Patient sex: F
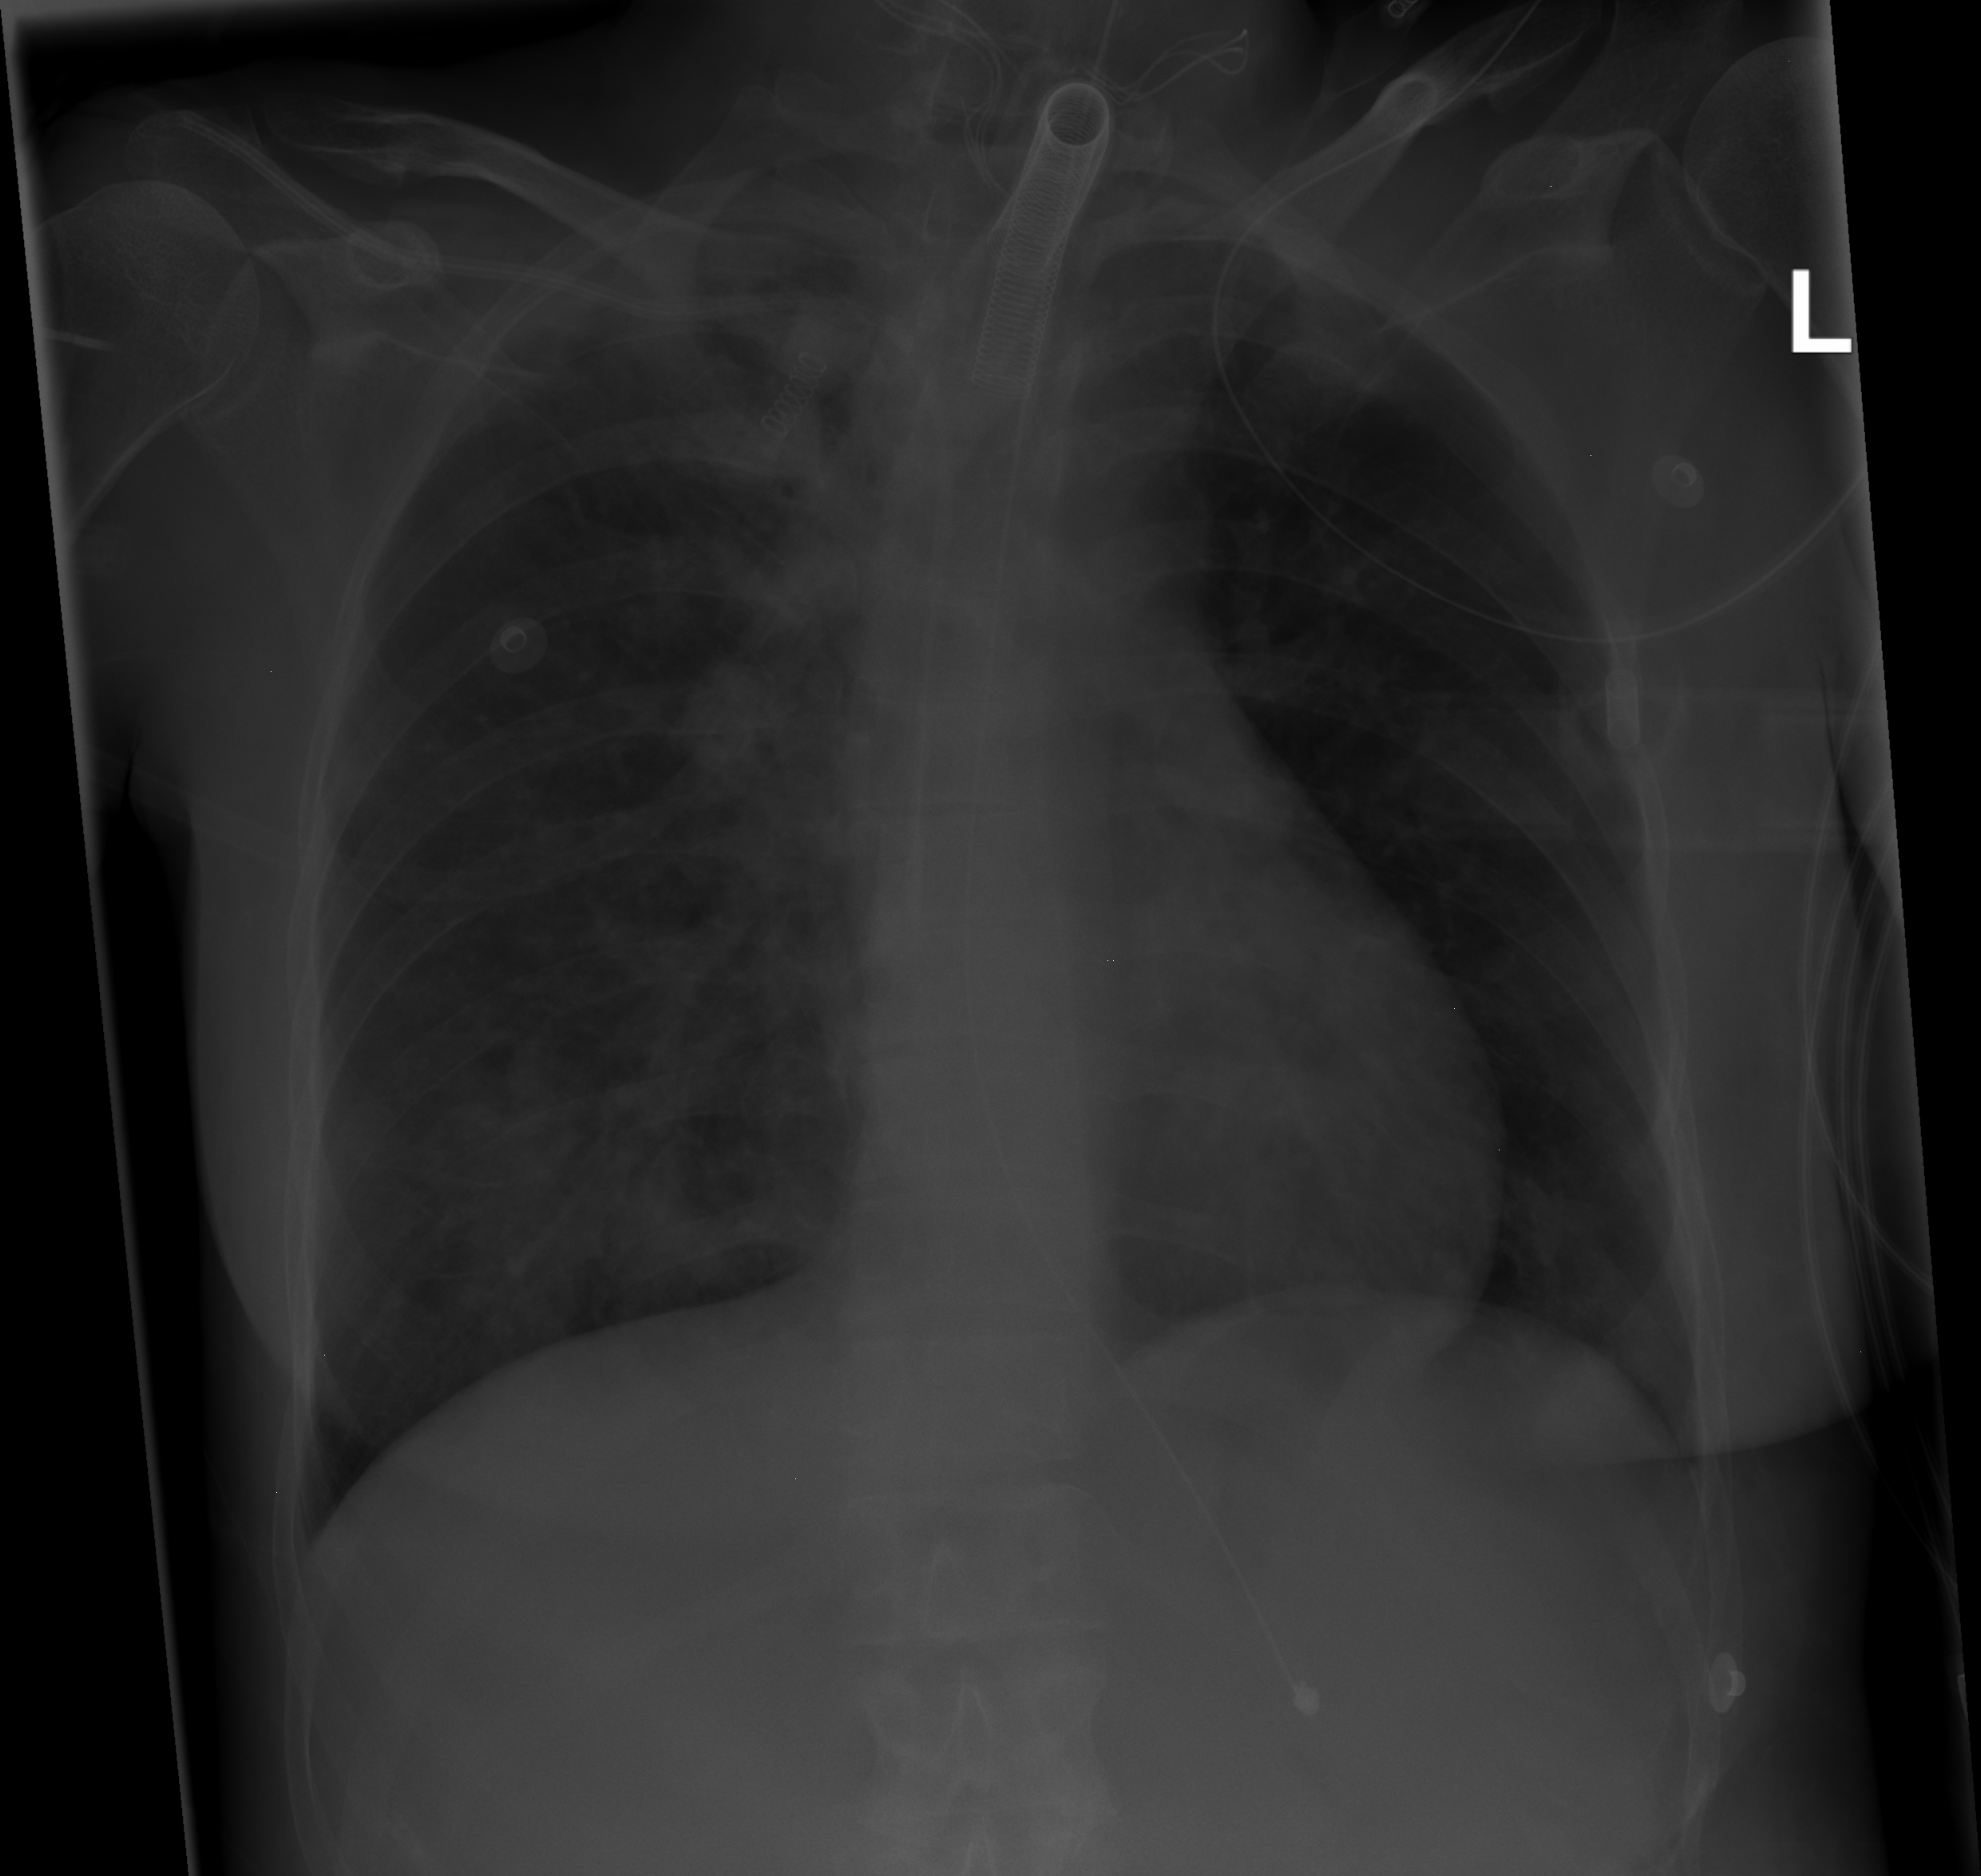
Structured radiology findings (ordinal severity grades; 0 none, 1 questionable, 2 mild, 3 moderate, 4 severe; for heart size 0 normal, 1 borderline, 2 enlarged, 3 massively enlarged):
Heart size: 0
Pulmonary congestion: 0
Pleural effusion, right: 0
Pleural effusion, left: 0
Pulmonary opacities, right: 3
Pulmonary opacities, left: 0
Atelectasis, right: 2
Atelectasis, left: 0